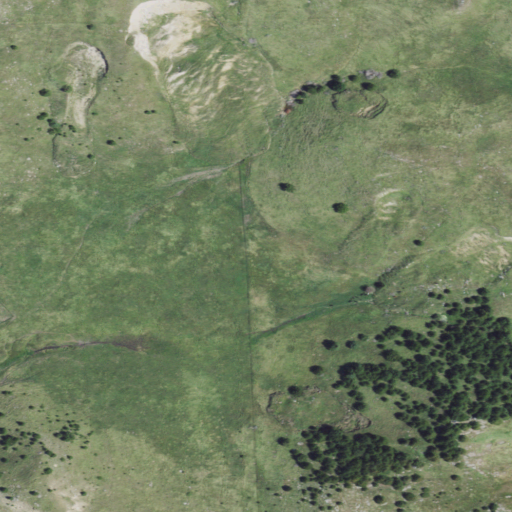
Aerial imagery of mountains in South Dakota named Bijou Hills containing only grassland